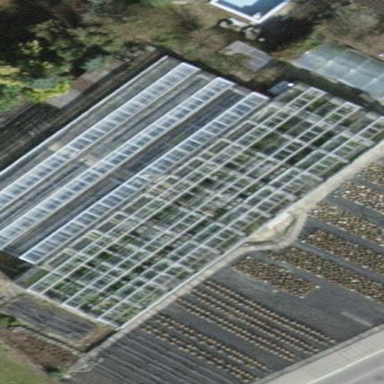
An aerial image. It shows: Greenhouse.